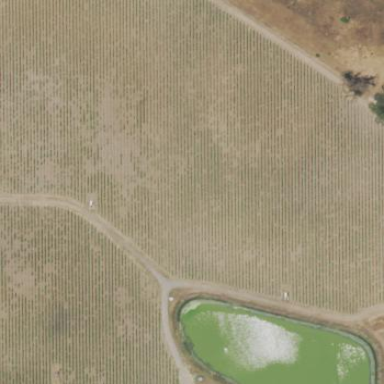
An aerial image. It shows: Vineyard with wine grapes as the crop.